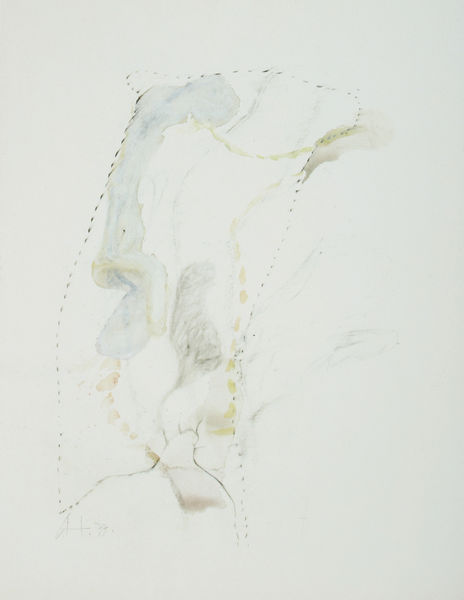
Titel: ohne Titel
Künstler: Gerhard Hoehme
Standort: Düsseldorf
Institution: Gerhard und Magarete Hoehme-Stiftung
Schlagwörter: aquarell, zeichnung, turner, striche, entwurf, umrisslinie, gestrichelt